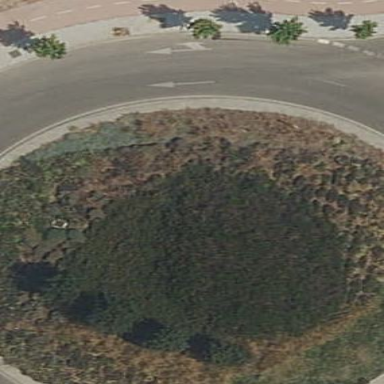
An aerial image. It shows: Roundabout on residential road.